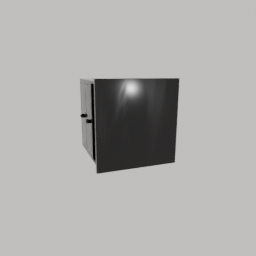
Label: furniture